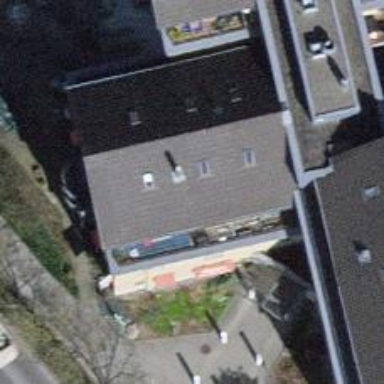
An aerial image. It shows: Restaurant.